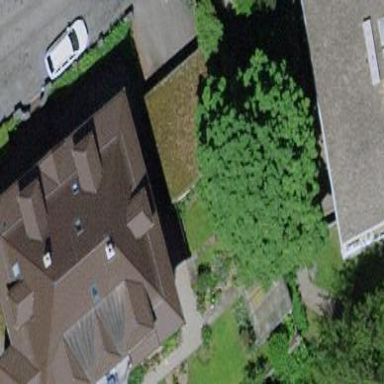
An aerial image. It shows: Group of garages.